Question: i made a program that have a database.. Here is my database looked now:

I already could retrieve the Username with the User Type when user login with their Username. But i have a problem now, the program run properly, the only thing is the program show all of the Username and User Type even though i login with Username: Fuhans.
What i want is the program only show the Logged In Username (e.g: i login with Username: Fuhans and the program show the message box where it display Username (Fuhans) and the User Type of that Username only (Administrator), not all of the Username at the database.
How do i solve this?
Here is my code: (Written using Java)
'''
private void GetUsername(Connection conn, Statement state, ResultSet result)
{
try
{
String driver = "sun.jdbc.odbc.JdbcOdbcDriver";
Class.forName(driver);
String url = "jdbc:odbc:Database";
conn = DriverManager.getConnection(url);
state = conn.createStatement();
String query = "select Username, UserType from Member";
result = state.executeQuery(query);
while(result.next())
{
user = result.getString("Username");
userType = result.getString("UserType");
_userInformation.setUser(user);
_userInformation.setUserType(userType);
_sound.PlaySound(1);
_infoBox.ShowMessageBox("Welcome: " + _userInformation.getUser() + " - " + _userInformation.getUserType() + " ! ", "Welcome" , 1);
}
}
catch (Exception e)
{
System.err.println(e.getMessage());
_sound.PlaySound(2);
_infoBox.ShowMessageBox(e.getMessage(), "Error", 2);
_reminder = new Reminder(1);
JOptionPane.showOptionDialog(null, "Program will be closed due to error!", "Error", JOptionPane.DEFAULT_OPTION, JOptionPane.INFORMATION_MESSAGE, null, new Object[]{}, null);
System.exit(0);
}
}
'''
Very big thanks!
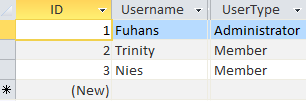
Answer: Change this query:
'''
select Username, UserType from Member
'''
To
'''
select Username, UserType from Member where Username=? and UserType=?
'''
And and pass corresponding parameter to '?'. Basically you are getting all records with no filtering.